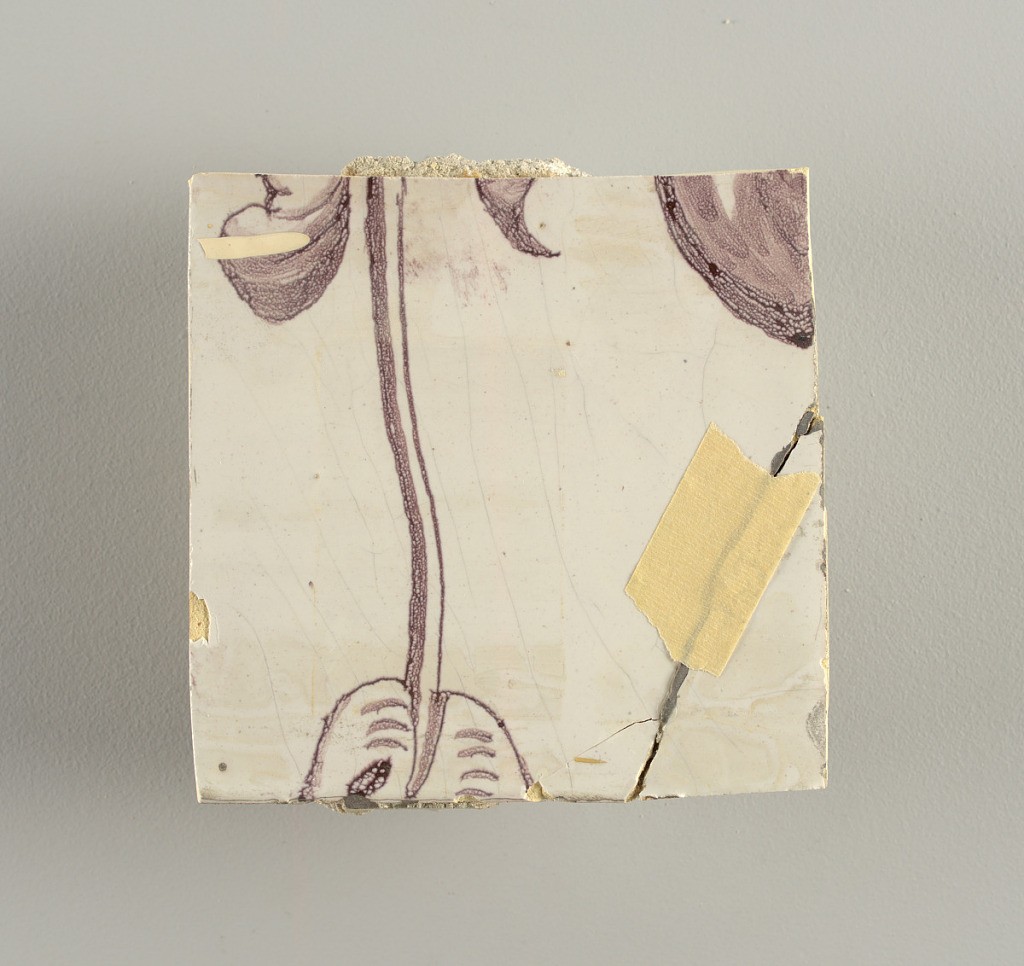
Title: Tile wall facing
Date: ca. 1725
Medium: Tin-glazed earthenware, underglaze
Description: Horizontal rectangle.  Thirty tiles wide and twenty-three tiles high with opening for fireplace eleven tiles wide and ten high.  Foliage arabesques disposed about three vertical axes from which are emphazised by urns at center and right, and at left by the figure of a standing woman carrying an infant on her arm and accompanied by two children.